Interaction volume radius: 10 \u00c5
Interaction volume height: 30 \u00c5
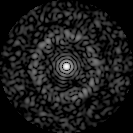
Disorder parameter: 0.843